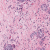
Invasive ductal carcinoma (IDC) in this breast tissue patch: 0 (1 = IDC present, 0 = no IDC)